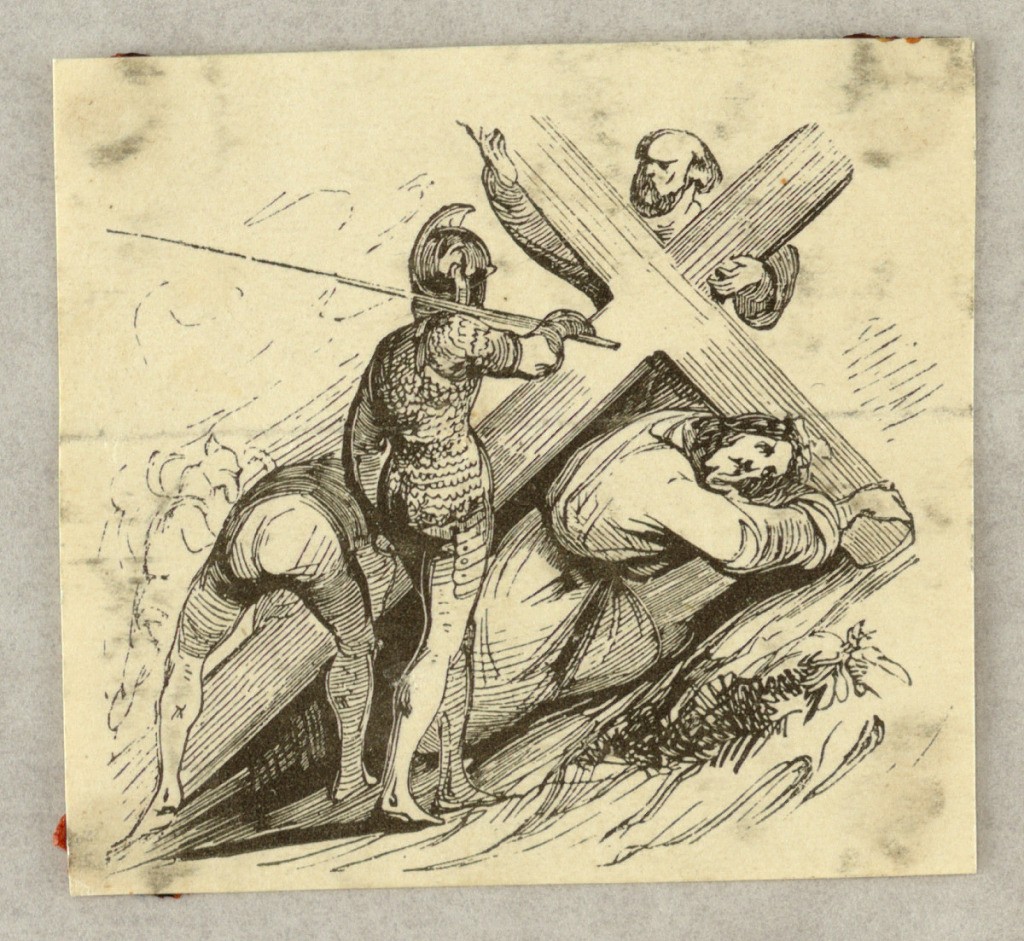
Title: The Last Fall under the Cross
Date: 1840s
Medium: Wood engraving on paper
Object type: Print
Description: Simon of Cyrene takes the cross.